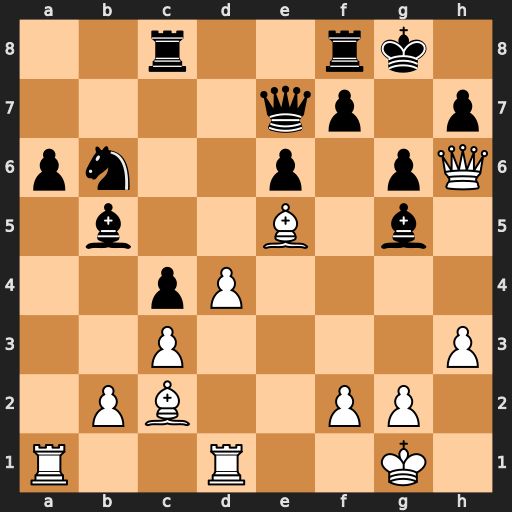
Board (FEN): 2r2rk1/4qp1p/pn2p1pQ/1b2B1b1/2pP4/2P4P/1PB2PP1/R2R2K1
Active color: w
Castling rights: -
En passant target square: -
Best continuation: Qg7#